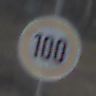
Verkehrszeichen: Geschwindigkeit100
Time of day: SunriseSunset
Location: Outdoor (Suburban)
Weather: PartlyCloudy
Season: Winter
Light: Natural